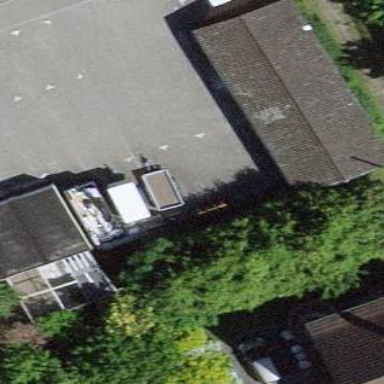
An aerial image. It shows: Garage.